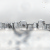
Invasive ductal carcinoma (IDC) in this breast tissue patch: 0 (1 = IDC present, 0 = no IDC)